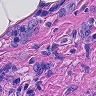
Metastatic tissue present: yes